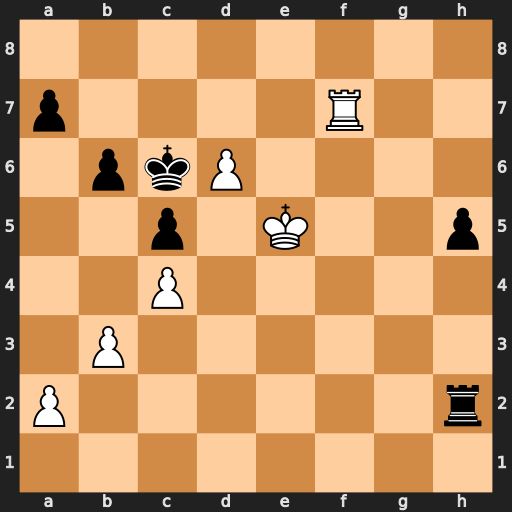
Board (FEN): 8/p4R2/1pkP4/2p1K2p/2P5/1P6/P6r/8
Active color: w
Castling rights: -
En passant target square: -
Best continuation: Rc7#